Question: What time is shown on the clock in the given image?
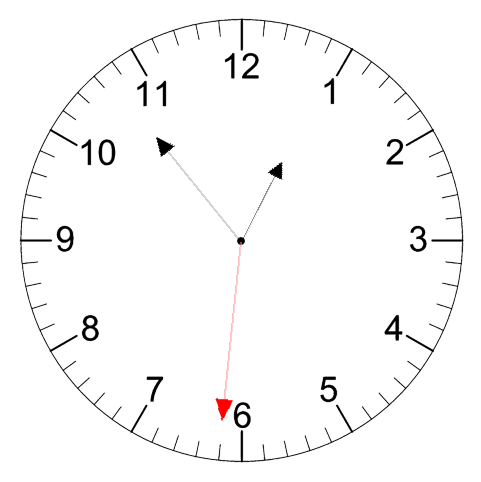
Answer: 12:53:31